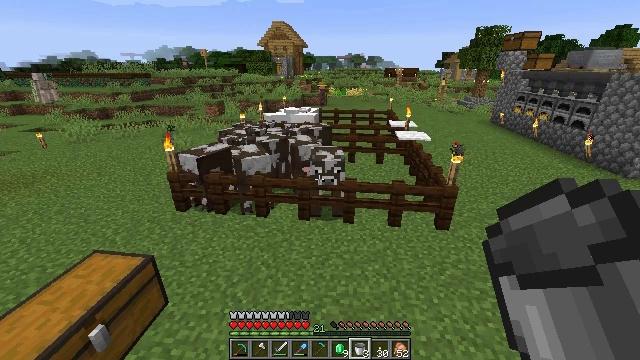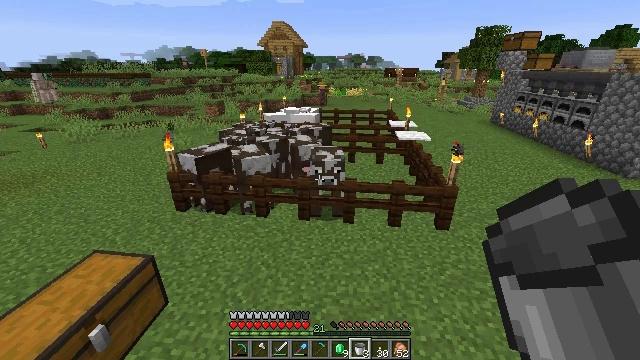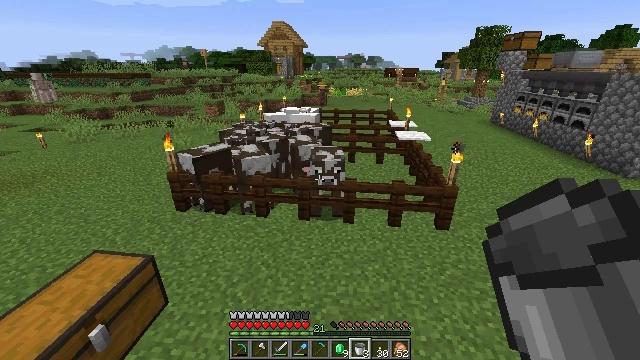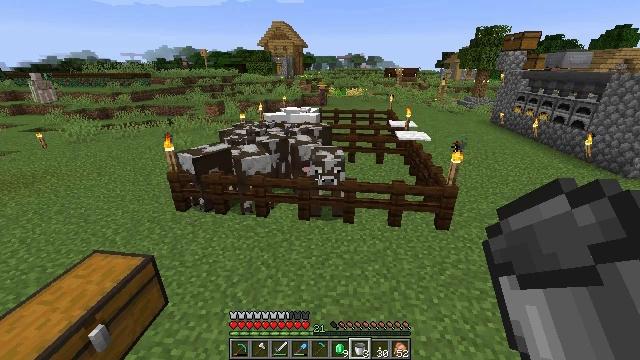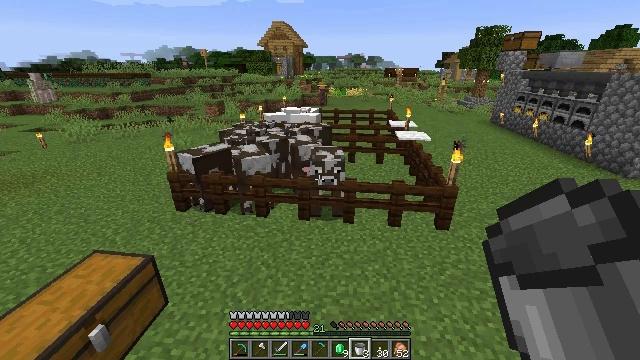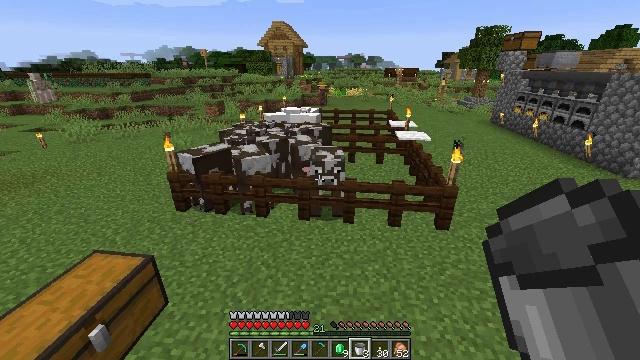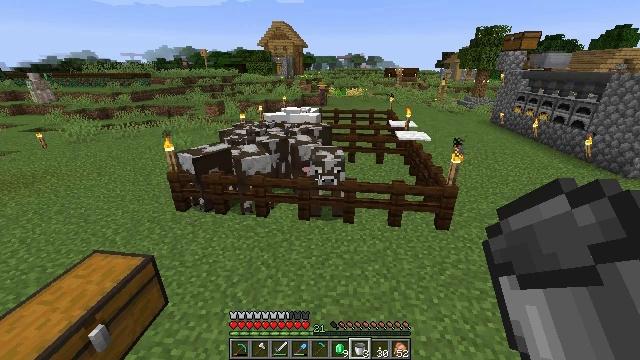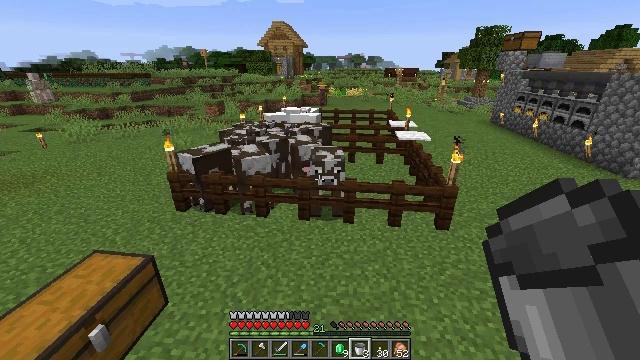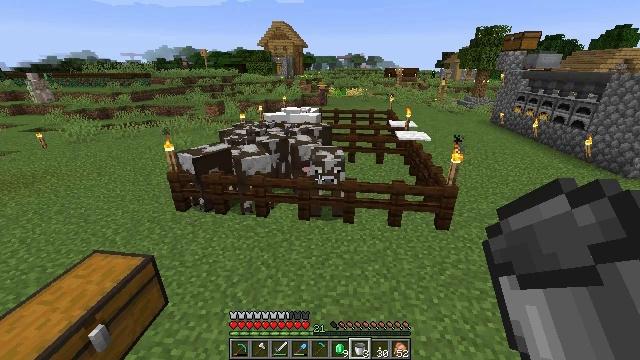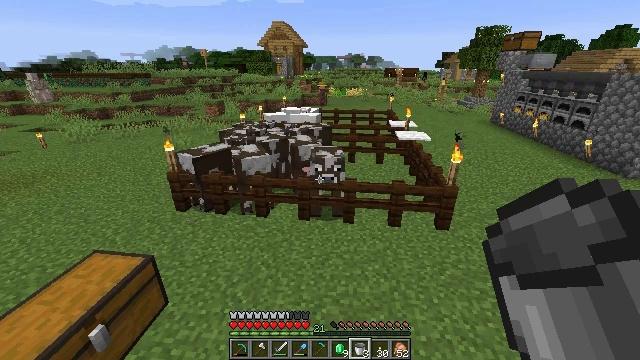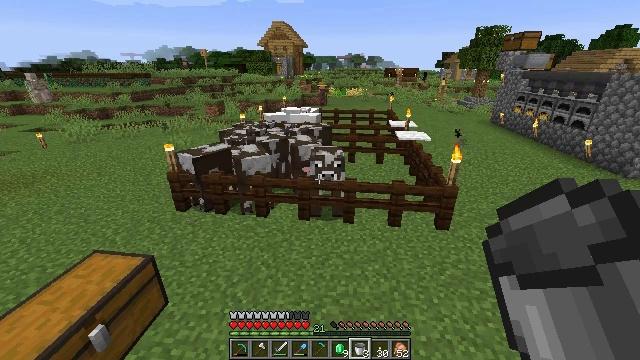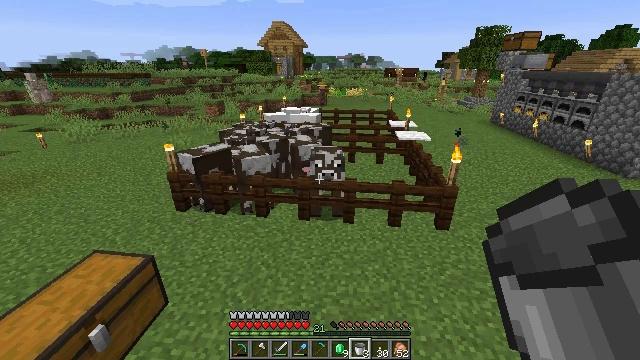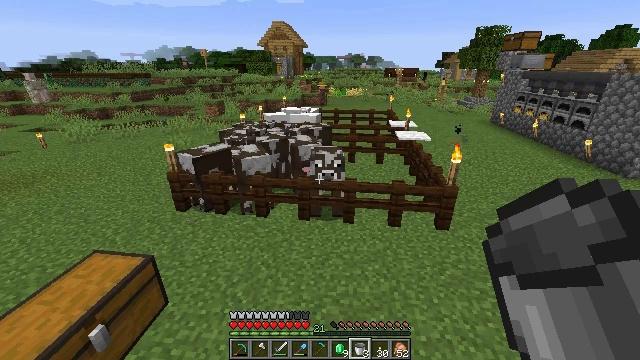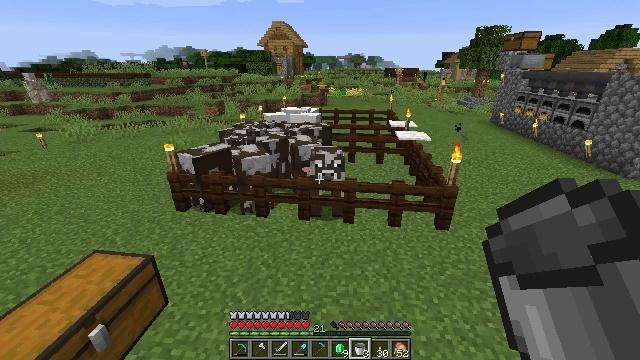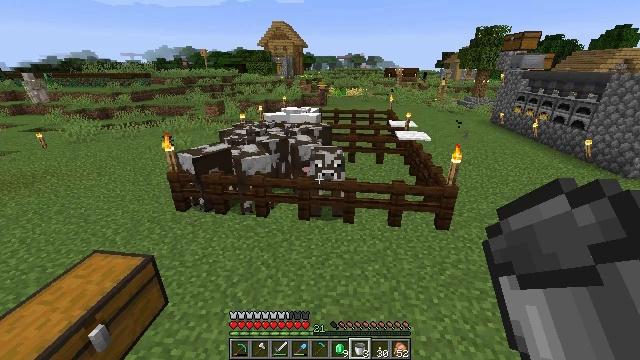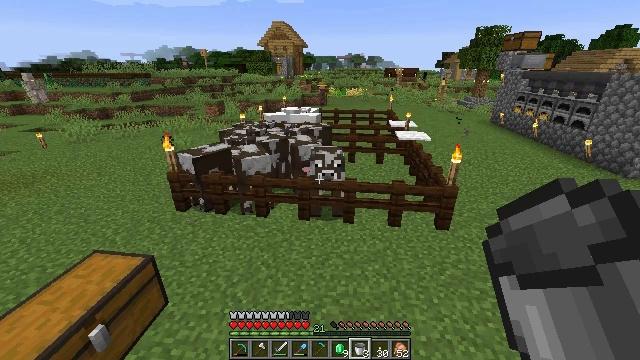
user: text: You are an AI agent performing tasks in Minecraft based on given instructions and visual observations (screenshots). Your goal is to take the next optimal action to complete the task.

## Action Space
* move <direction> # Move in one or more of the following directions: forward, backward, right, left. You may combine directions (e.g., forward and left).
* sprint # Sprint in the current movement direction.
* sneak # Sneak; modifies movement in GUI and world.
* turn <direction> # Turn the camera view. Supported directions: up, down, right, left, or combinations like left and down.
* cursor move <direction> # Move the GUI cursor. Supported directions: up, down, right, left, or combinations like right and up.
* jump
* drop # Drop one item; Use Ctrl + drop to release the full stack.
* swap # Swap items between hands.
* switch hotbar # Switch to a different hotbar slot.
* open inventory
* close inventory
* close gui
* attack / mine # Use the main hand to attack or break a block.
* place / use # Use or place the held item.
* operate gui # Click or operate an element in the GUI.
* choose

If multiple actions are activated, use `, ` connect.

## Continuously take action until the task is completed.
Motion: motion action
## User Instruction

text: Convert gold ingot into gold nugget.
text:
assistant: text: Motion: no_op
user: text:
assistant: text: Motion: no_op
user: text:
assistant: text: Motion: no_op
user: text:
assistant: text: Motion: no_op
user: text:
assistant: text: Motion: no_op
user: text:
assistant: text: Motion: no_op
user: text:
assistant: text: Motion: no_op
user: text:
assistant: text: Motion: no_op
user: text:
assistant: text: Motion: no_op
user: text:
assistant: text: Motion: no_op
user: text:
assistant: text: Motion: no_op
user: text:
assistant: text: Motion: no_op
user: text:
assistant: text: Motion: no_op
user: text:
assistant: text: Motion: no_op
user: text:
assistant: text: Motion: no_op
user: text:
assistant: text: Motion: no_op
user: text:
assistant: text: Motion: no_op
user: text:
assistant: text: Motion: no_op
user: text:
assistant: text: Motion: no_op
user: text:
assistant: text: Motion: no_op
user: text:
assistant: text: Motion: no_op
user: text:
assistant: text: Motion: no_op
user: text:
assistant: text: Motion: no_op
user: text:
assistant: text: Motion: no_op
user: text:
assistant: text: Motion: no_op
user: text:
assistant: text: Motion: no_op
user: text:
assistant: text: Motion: no_op
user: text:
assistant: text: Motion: no_op
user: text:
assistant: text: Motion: no_op
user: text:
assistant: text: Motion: no_op